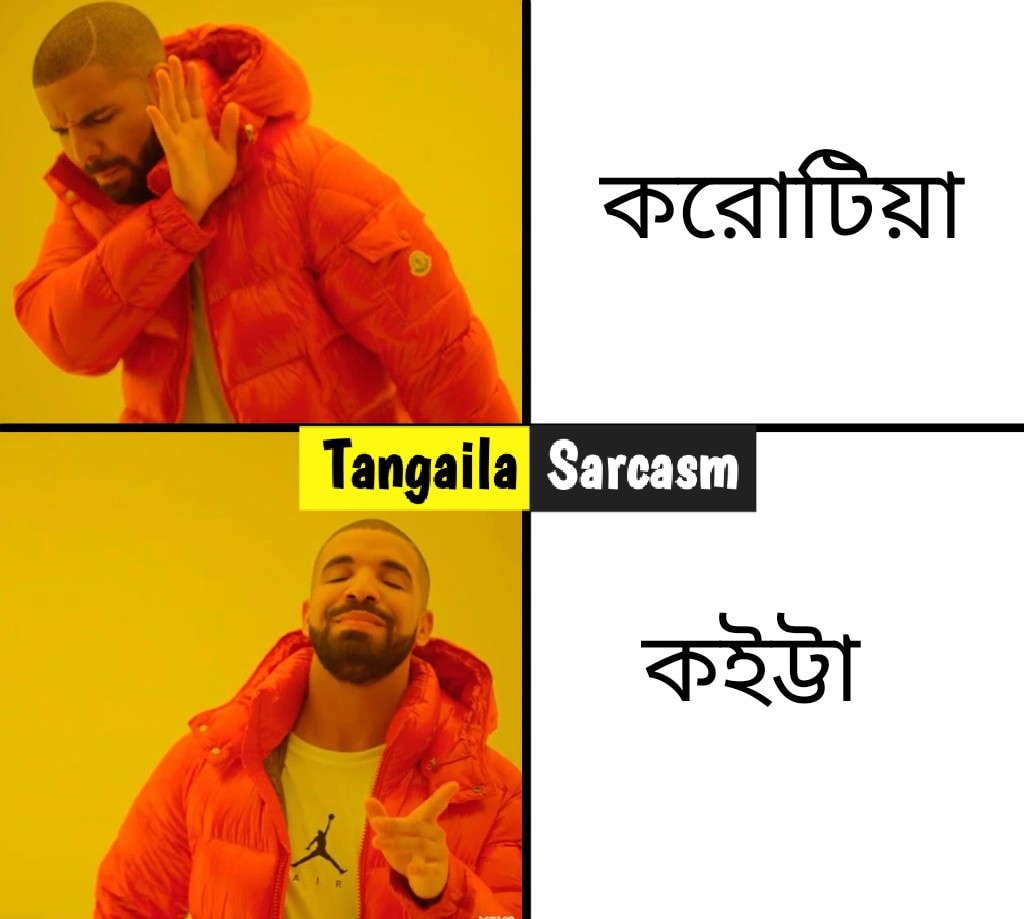
Caption: করোটিয়া   কইট্টা
Label: non-hate